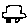
Label: car